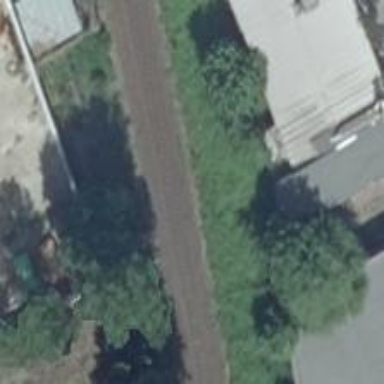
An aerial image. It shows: Railway signal.